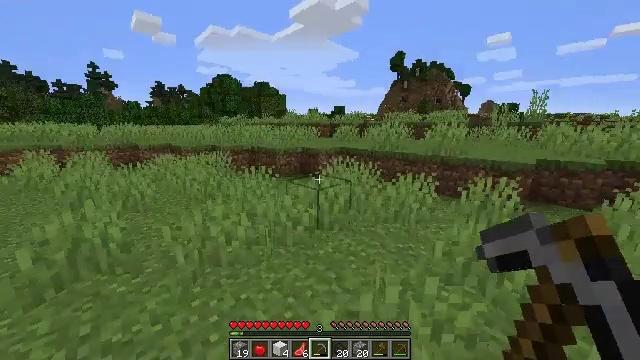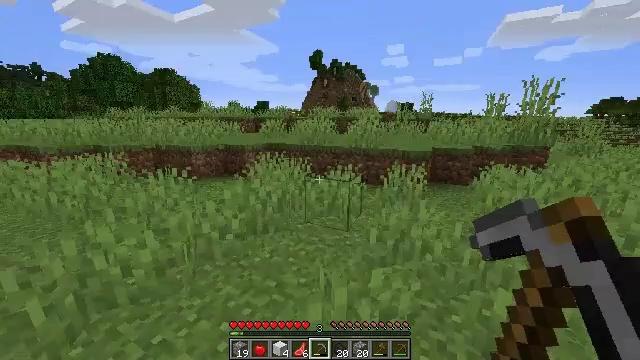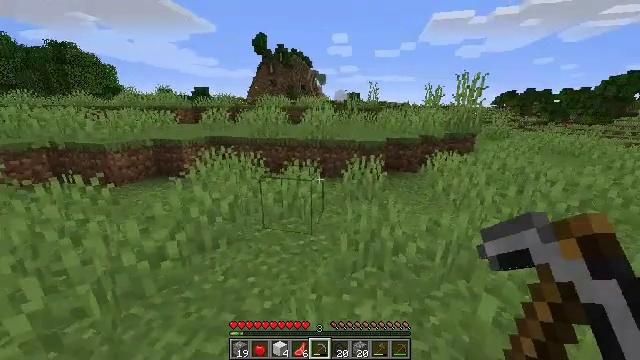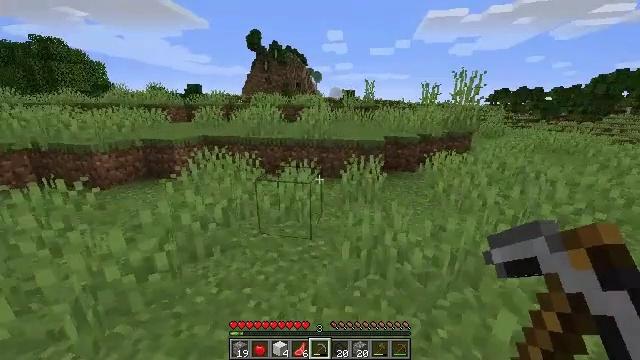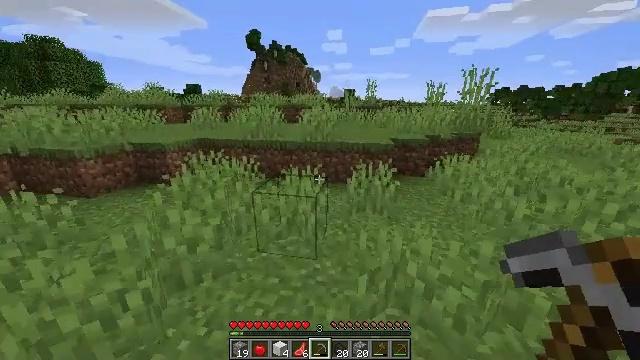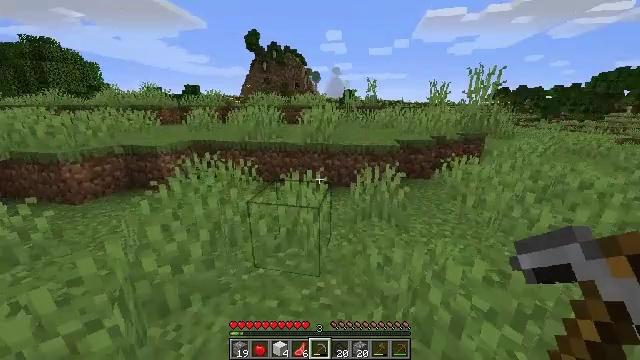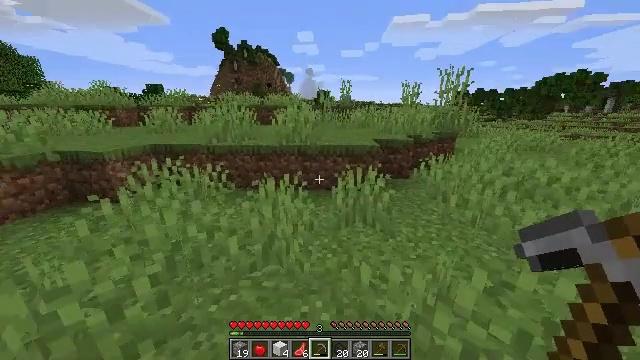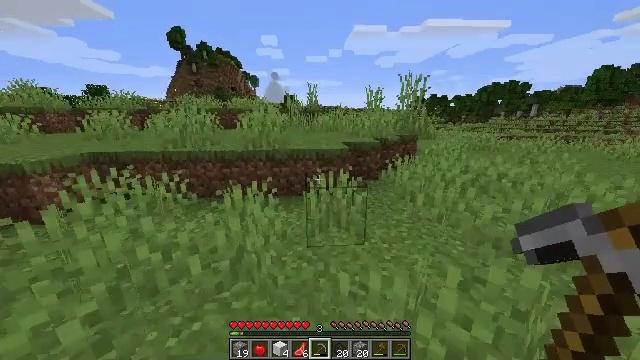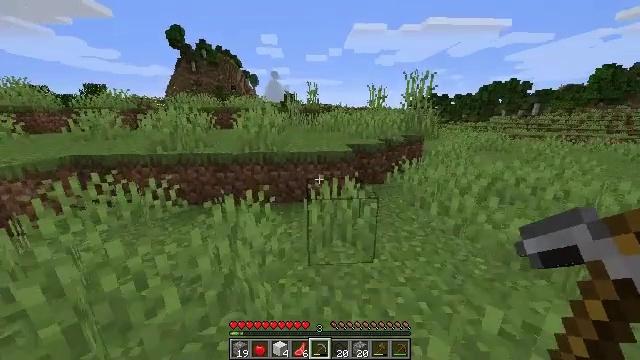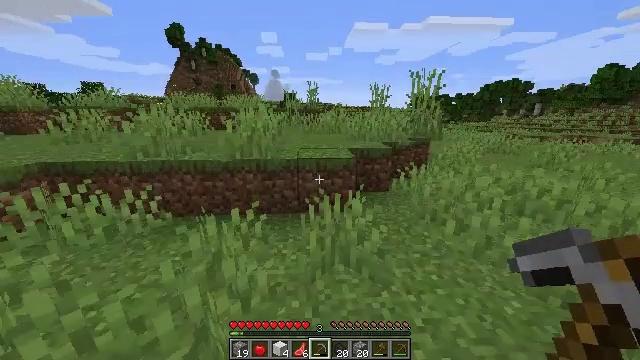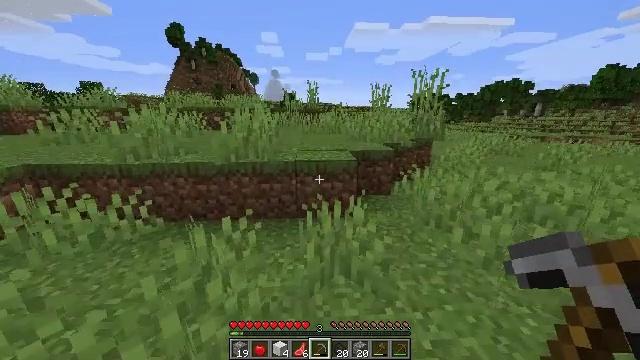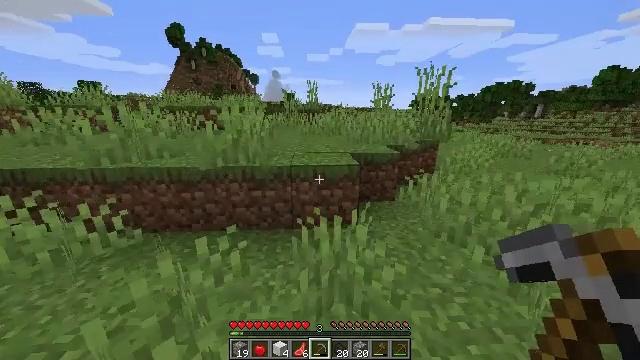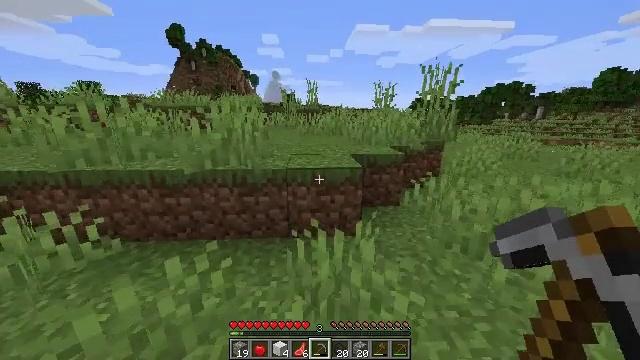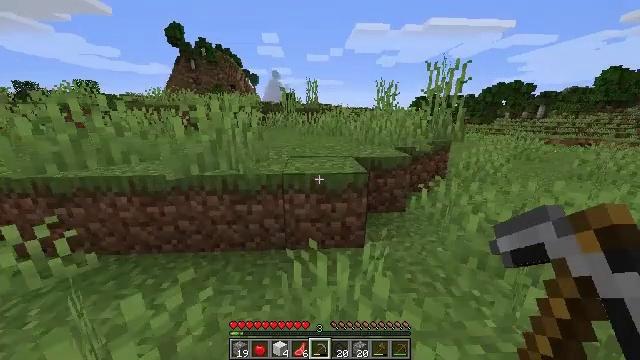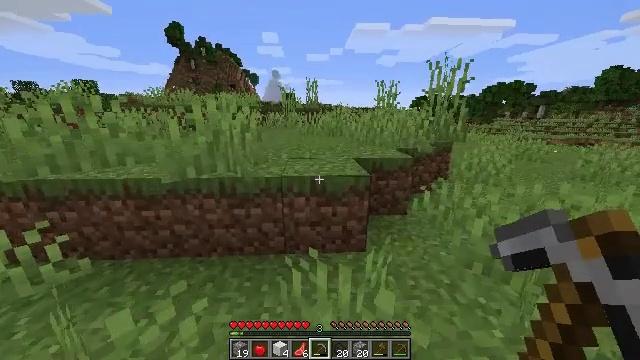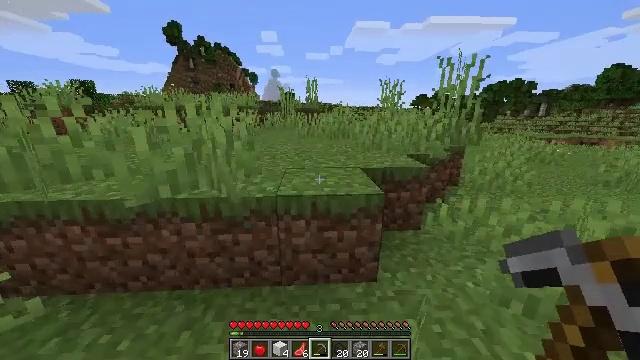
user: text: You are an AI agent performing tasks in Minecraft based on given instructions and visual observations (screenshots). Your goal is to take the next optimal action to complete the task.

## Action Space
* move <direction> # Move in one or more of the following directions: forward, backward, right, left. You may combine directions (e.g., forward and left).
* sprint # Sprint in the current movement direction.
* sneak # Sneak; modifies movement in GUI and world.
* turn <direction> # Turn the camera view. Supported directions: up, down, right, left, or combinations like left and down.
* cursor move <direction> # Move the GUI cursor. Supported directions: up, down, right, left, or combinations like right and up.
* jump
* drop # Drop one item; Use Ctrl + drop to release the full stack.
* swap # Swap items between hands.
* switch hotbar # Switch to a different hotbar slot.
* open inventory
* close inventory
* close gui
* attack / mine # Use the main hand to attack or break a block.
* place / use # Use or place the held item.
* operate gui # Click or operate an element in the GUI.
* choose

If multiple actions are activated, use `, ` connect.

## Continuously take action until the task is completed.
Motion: motion action
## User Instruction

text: Hunt a chicken.
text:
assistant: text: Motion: move forward, turn right and down
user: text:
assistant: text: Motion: move forward, turn right and down
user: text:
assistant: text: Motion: move forward, turn right
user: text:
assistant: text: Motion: move forward
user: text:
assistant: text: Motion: move forward
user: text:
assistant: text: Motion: move forward, turn right
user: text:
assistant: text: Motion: move forward, turn right
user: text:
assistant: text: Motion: move forward
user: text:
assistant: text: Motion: move forward
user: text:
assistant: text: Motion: move forward
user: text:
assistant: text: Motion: move forward
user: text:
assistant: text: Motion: move forward
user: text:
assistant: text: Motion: move forward
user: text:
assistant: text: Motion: move forward
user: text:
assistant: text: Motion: move forward
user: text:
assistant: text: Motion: move forward, jump
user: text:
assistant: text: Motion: move forward, jump
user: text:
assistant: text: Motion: move forward, jump
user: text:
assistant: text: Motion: move forward, jump
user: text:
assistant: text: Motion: move forward, jump
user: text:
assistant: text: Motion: move forward
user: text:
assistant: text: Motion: move forward
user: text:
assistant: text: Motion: move forward
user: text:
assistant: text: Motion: move forward
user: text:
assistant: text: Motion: move forward
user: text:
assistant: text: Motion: move forward
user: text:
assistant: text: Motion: move forward
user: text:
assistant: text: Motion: move forward, turn right
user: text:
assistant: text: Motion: move forward, turn right and down
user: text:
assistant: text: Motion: move forward, turn right and down